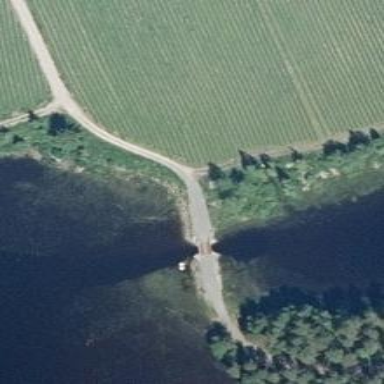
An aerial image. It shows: Track road with bridge.